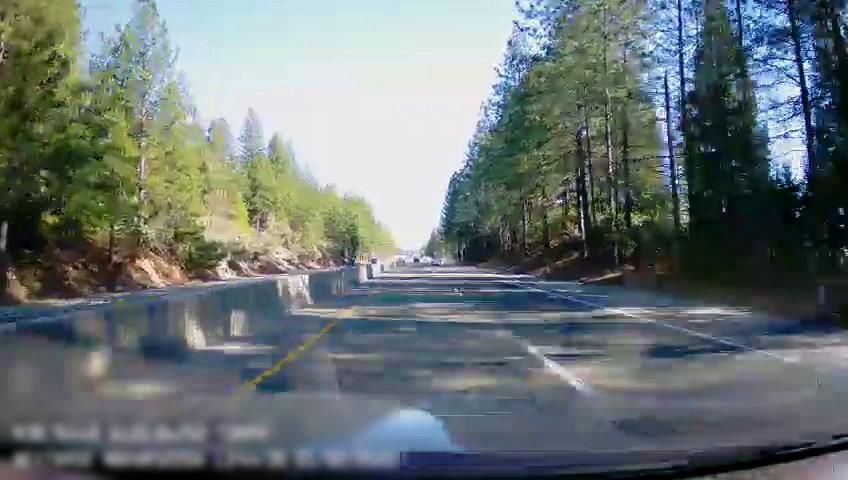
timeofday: Day
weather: Sunny
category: Drivable Space
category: Drivable Space
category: Vehicles | Car
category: Vehicles | Car
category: Lanes | Alternate Lane
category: Lanes | Current Lane
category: Lanes | Alternate Lane
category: Lanes | Opposite Lane